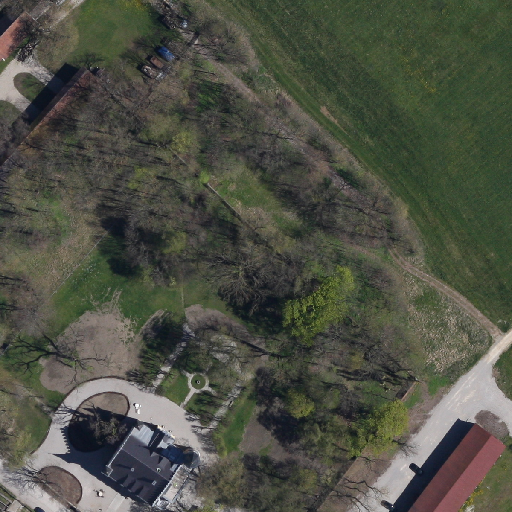
Referring expression: car in the parking area